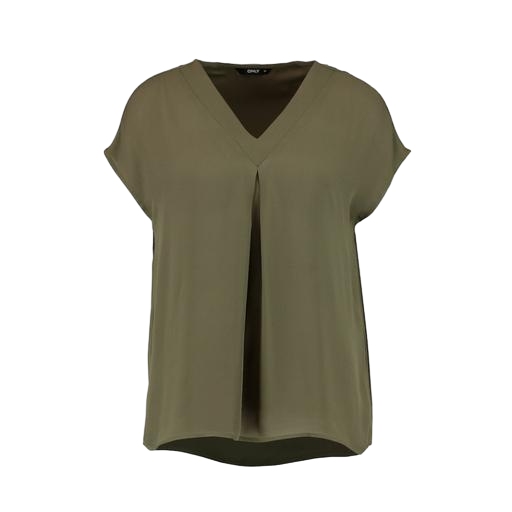
short-sleeve top only macy, khaki blouse, short-sleeved blouse, white background